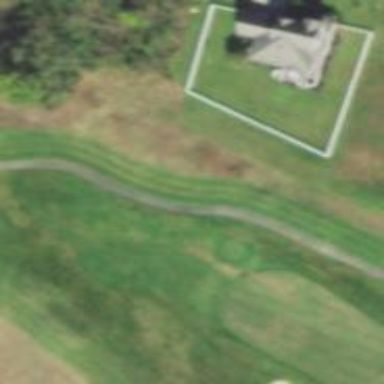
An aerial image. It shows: Pathway for golfing.